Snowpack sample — Buffalo Mountain, Silverthorne, Colorado, USA (1/25/25, 10:11 AM MST)
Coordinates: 39.6222, -106.1139
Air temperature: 22 °F
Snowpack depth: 110 cm
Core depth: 20 cm
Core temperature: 48.2 °F
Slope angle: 12°, slope face: 102°
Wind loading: high
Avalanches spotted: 0
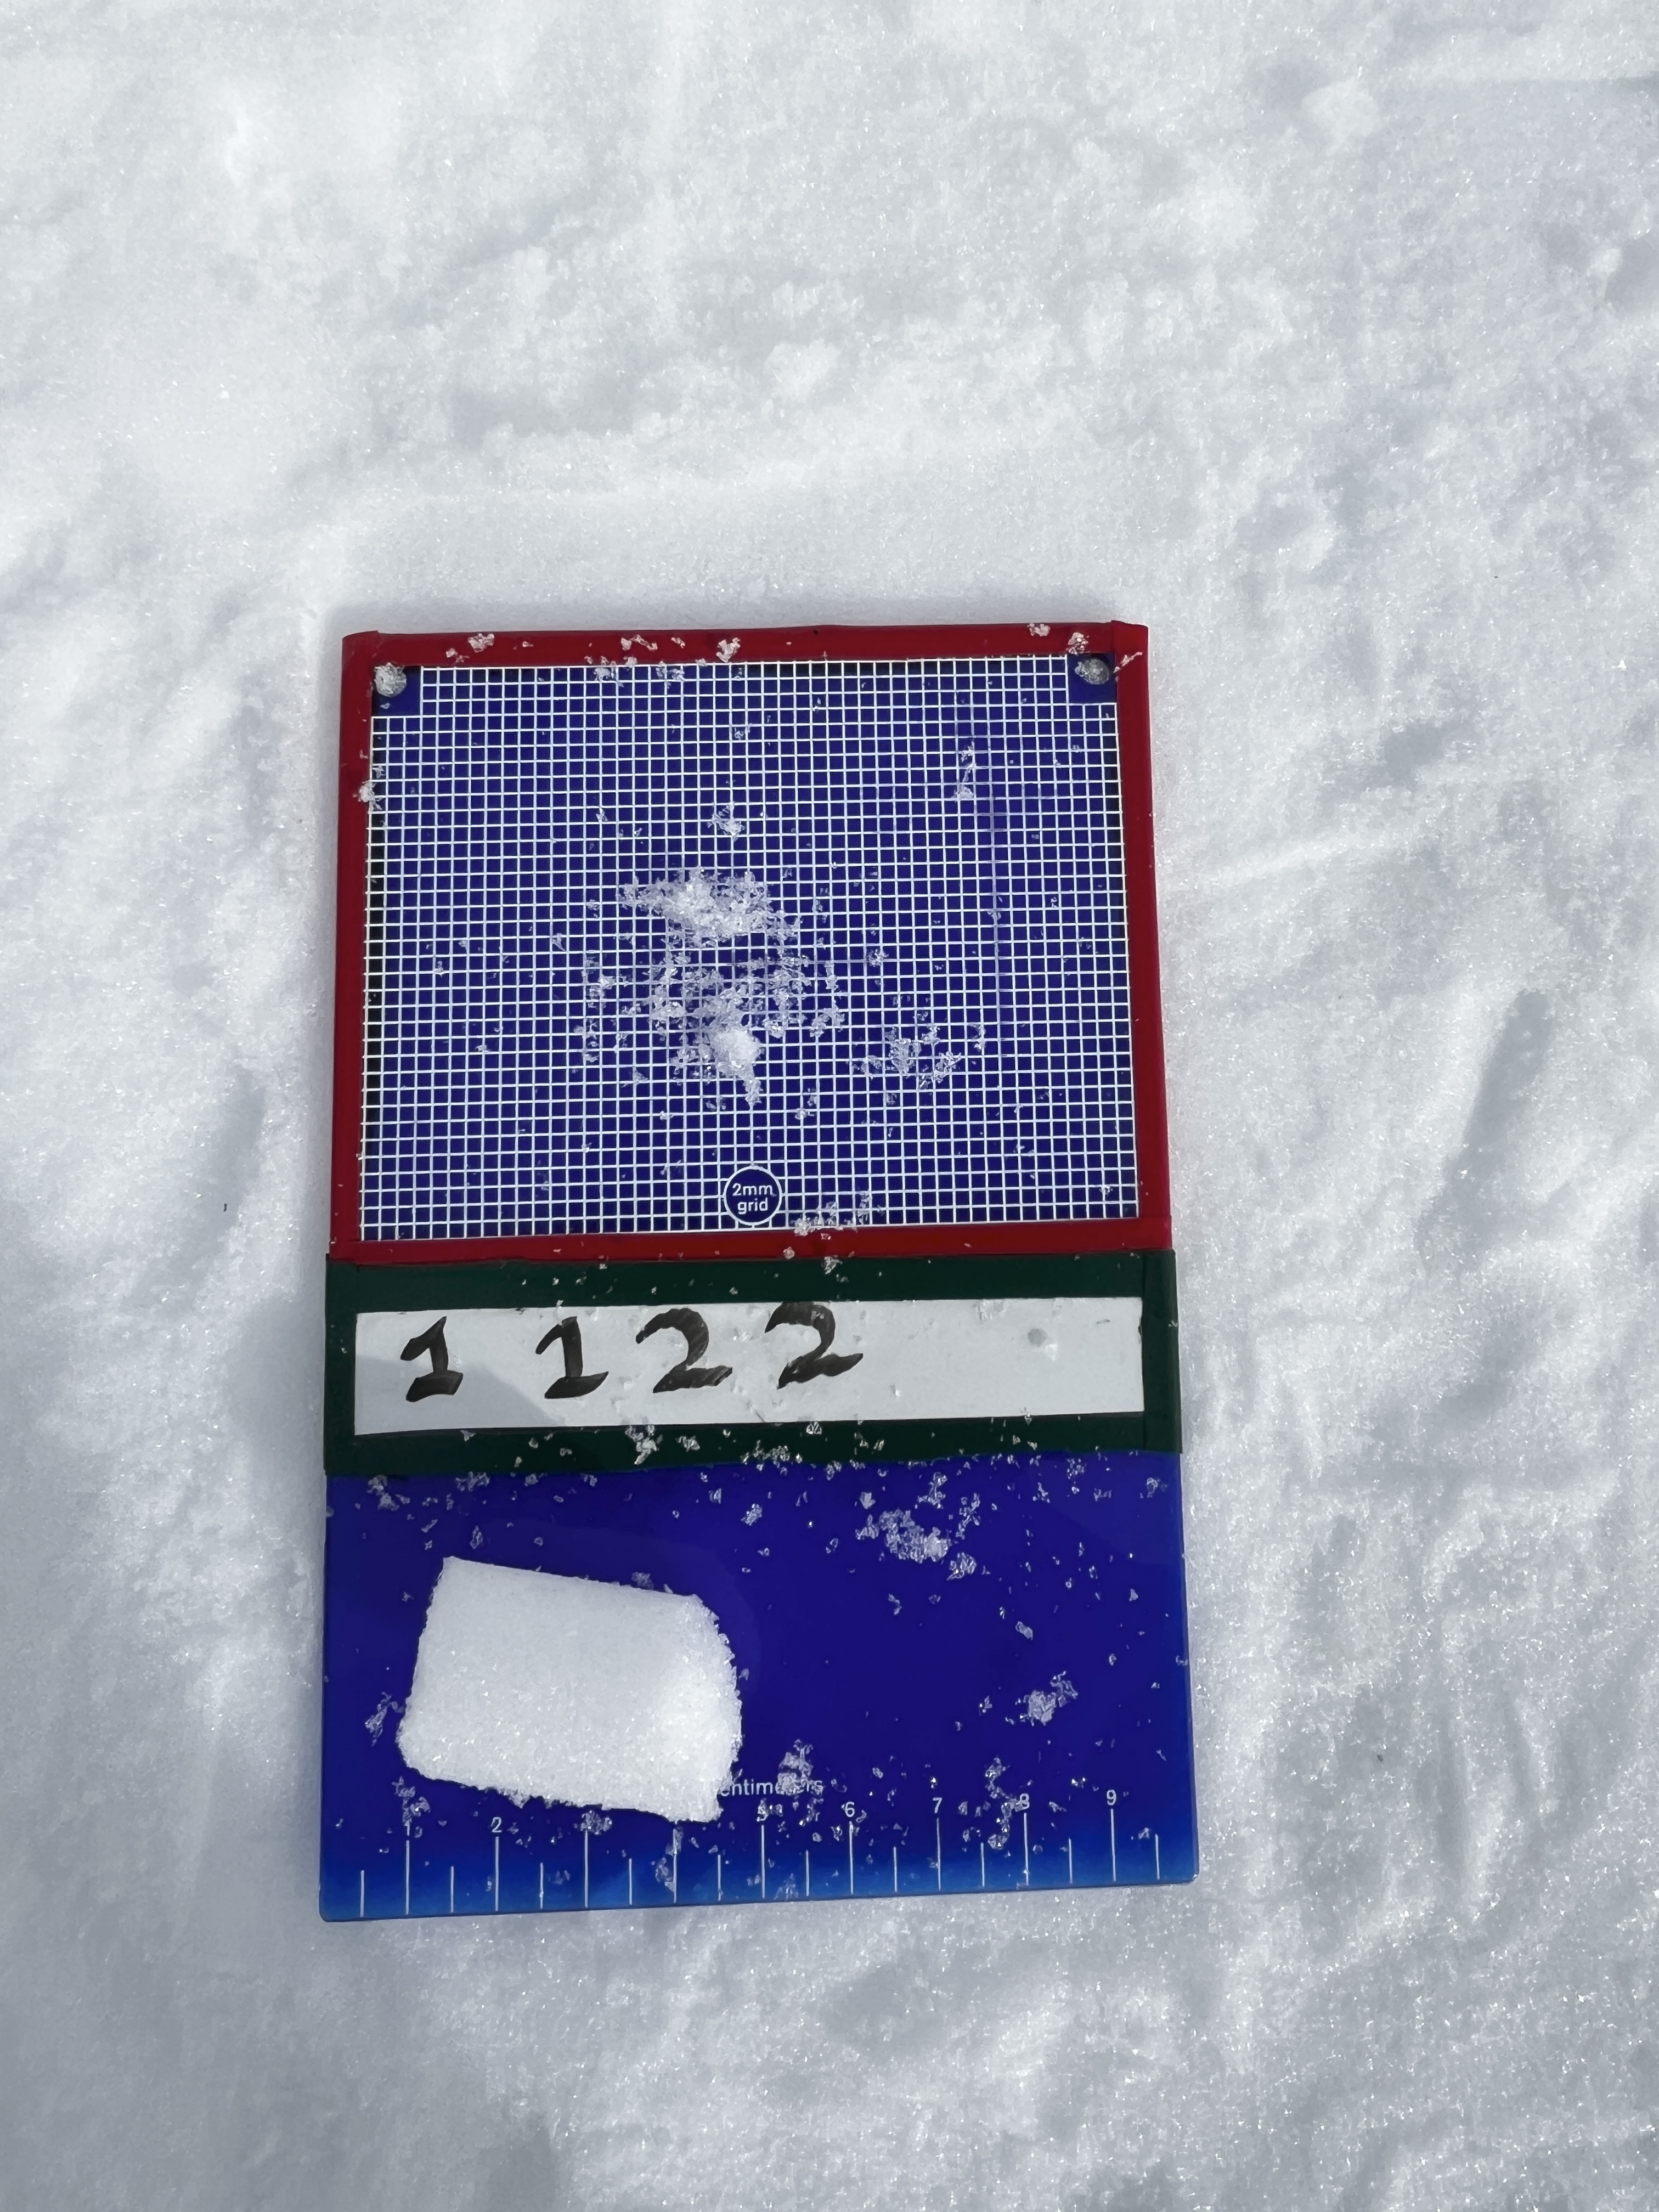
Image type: crystal_card
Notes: No avalanches nearby, collected on the outskirts of a fire break 15 meters from the treeline, on way to Buffalo and Red Mountain